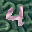
Label: 4